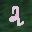
Label: 2